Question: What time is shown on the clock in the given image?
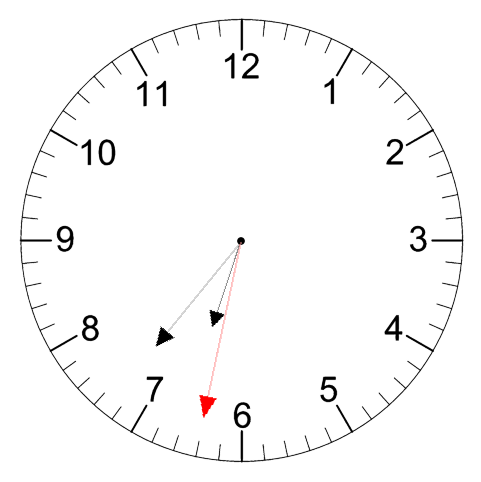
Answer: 06:36:32